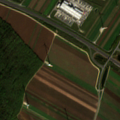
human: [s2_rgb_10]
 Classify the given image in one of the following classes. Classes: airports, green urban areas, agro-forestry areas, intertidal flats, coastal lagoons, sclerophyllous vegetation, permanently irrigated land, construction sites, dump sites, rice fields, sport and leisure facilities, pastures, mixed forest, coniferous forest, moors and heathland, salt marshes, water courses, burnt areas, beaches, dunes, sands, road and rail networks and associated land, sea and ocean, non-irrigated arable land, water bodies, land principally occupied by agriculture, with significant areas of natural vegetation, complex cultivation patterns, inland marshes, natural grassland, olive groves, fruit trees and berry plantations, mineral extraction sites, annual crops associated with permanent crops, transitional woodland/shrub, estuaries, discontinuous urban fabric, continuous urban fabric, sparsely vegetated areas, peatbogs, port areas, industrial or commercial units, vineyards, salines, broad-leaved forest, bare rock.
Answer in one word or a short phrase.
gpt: industrial or commercial units, non-irrigated arable land, broad-leaved forest